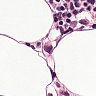
Metastatic tissue present: yes